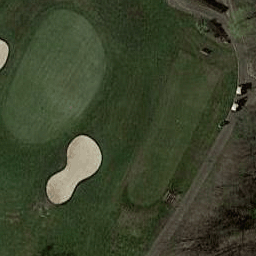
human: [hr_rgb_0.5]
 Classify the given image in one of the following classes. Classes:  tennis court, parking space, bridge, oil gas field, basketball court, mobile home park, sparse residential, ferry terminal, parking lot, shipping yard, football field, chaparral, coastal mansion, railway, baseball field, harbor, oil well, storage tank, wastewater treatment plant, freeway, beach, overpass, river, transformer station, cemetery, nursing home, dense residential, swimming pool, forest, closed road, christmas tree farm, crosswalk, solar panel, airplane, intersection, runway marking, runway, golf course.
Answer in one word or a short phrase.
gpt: golf course